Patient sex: M
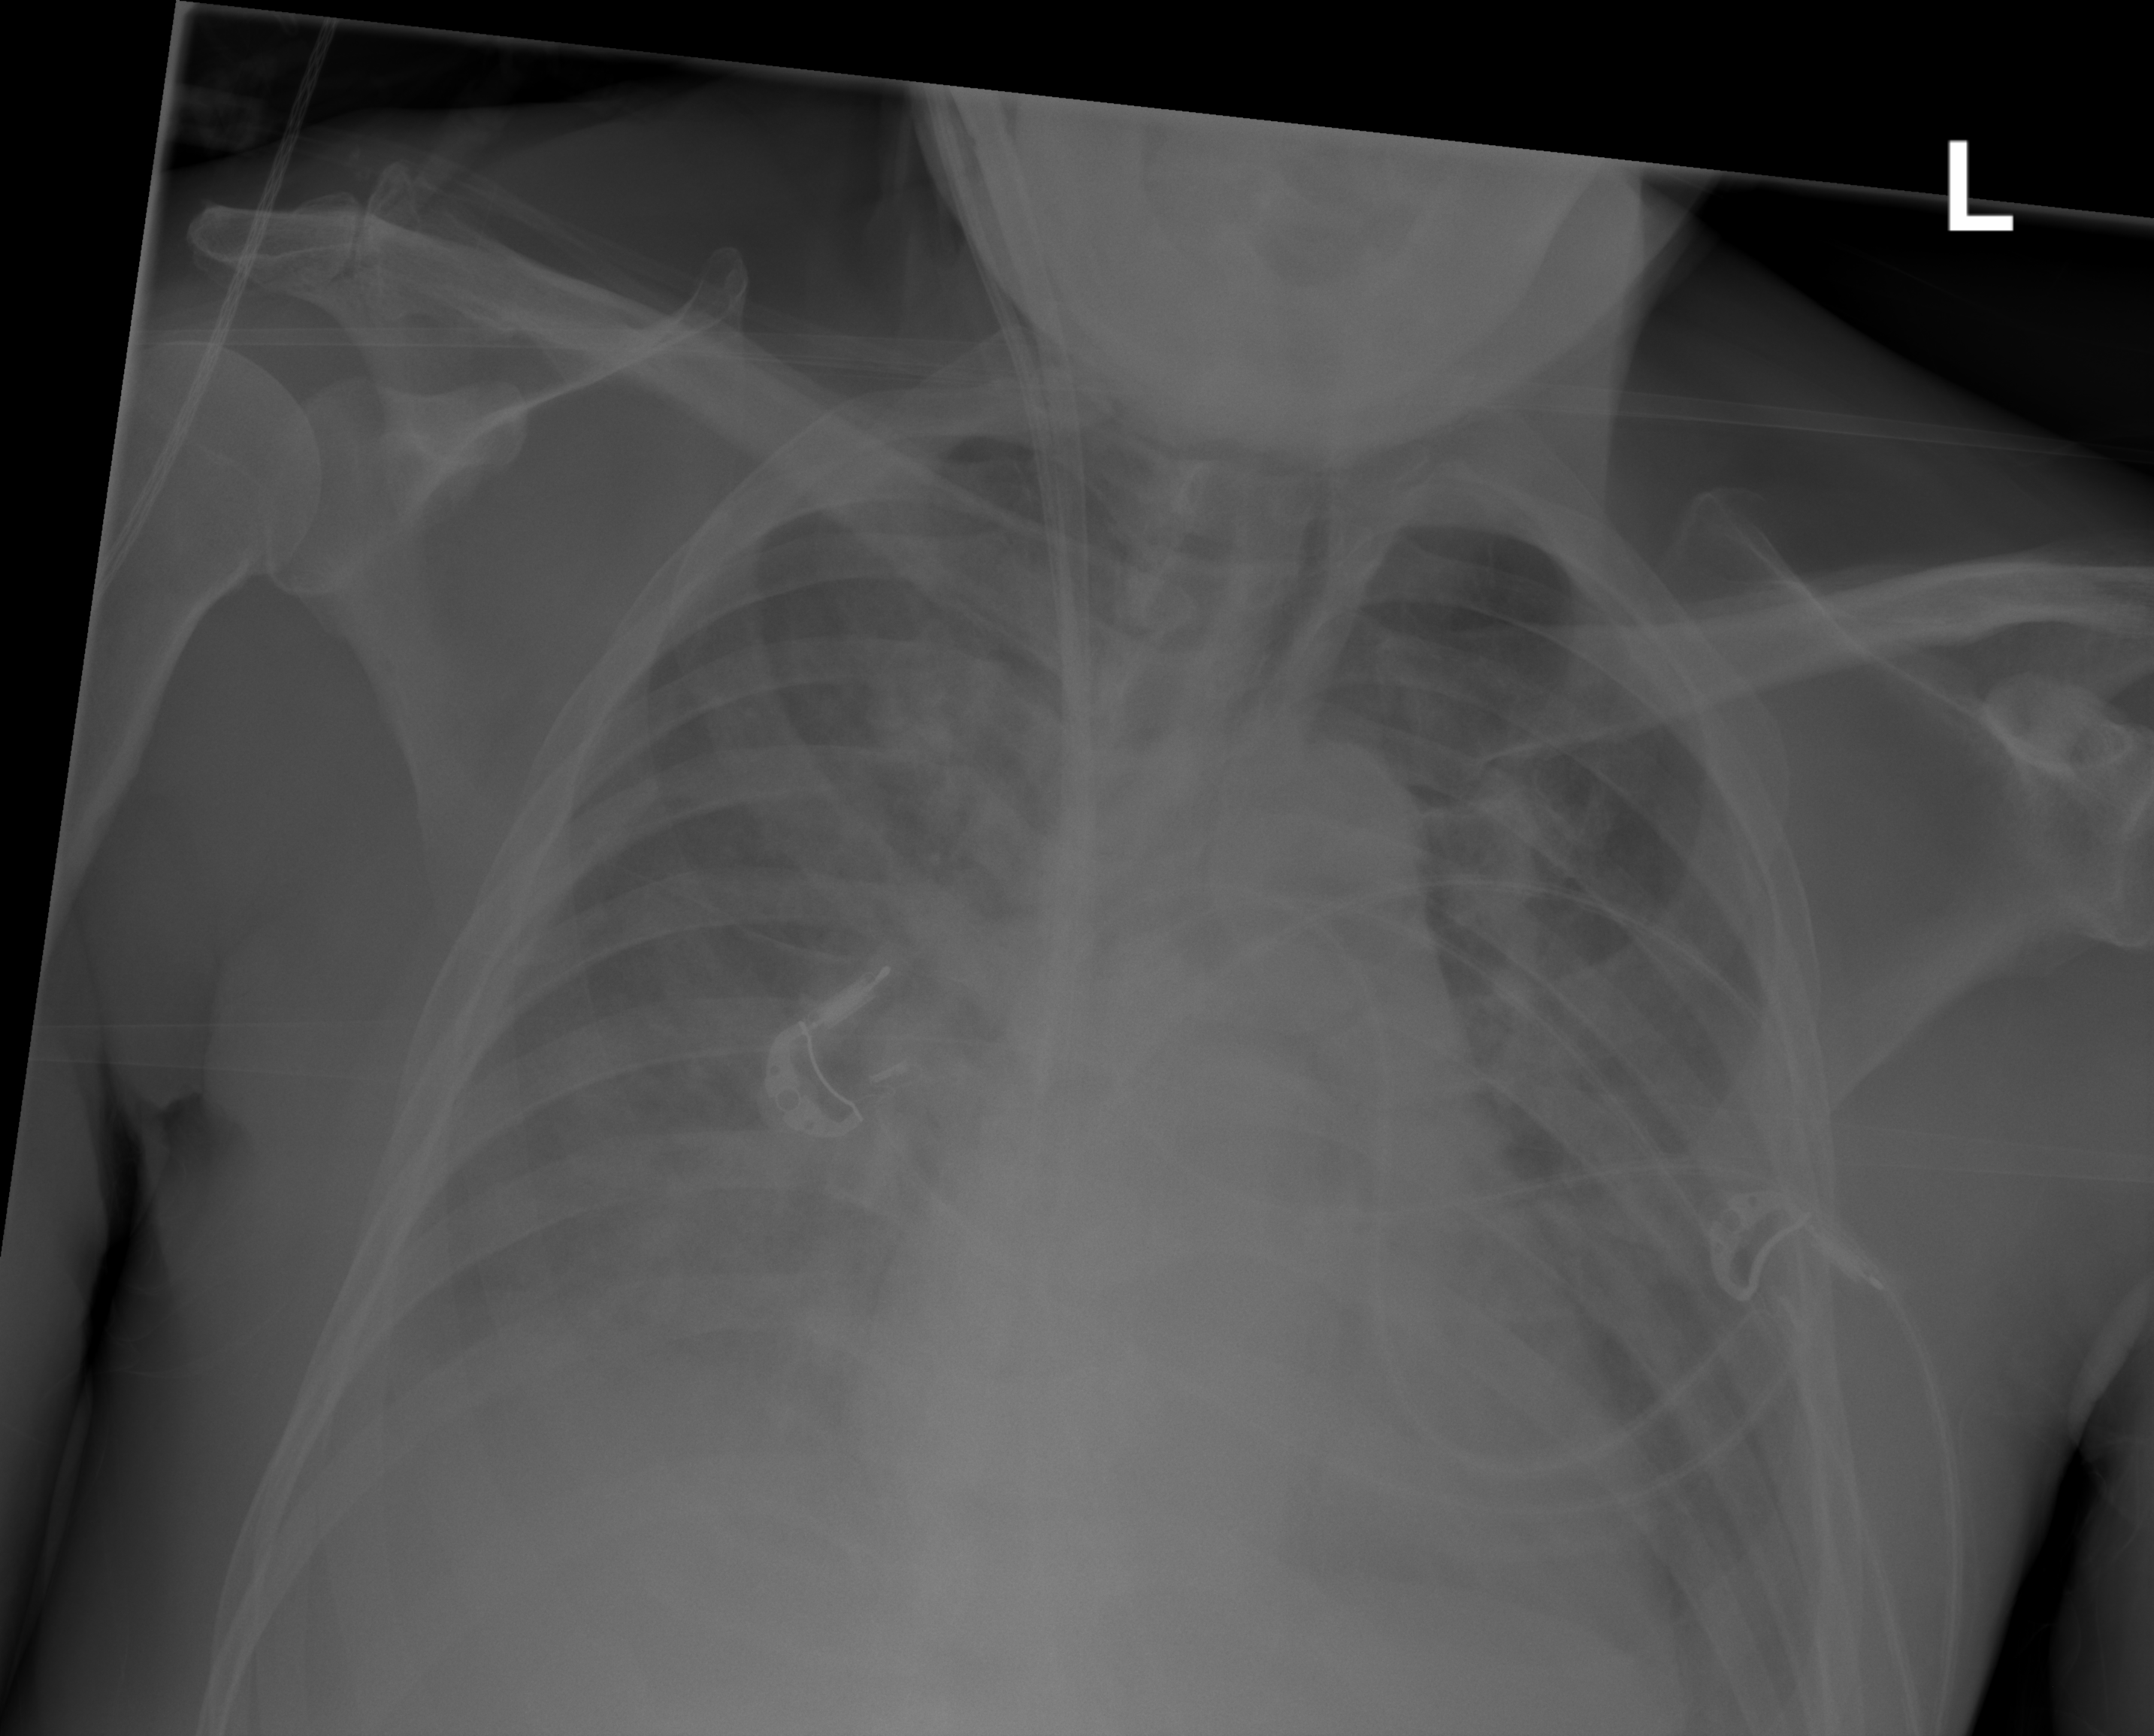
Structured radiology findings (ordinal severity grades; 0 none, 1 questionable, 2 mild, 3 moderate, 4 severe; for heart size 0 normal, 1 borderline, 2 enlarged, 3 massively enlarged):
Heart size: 1
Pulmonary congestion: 3
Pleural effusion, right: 2
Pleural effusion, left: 1
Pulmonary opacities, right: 2
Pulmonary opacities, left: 2
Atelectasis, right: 0
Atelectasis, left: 2